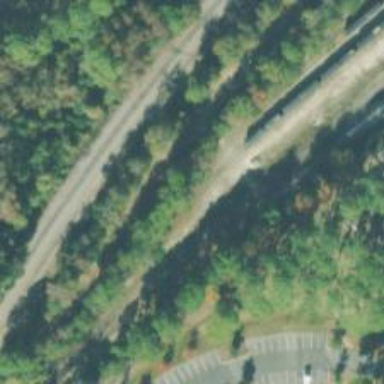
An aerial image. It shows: Railway spur service.